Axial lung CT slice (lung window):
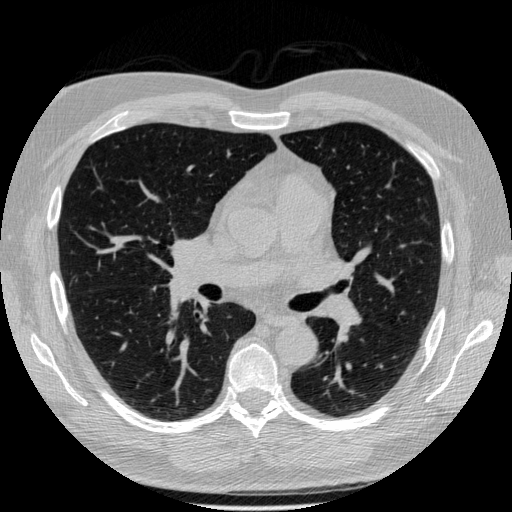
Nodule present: no